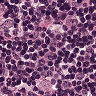
Metastatic tissue present: yes